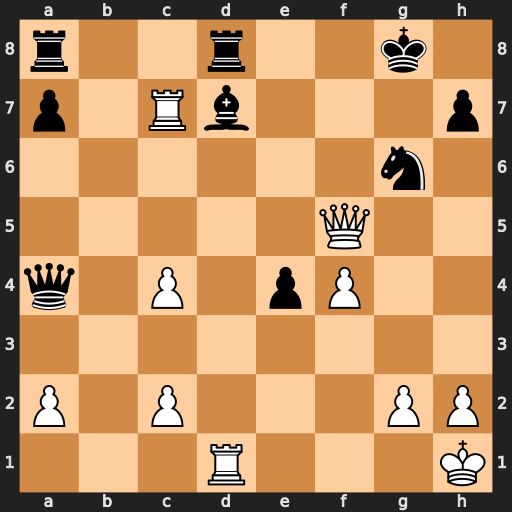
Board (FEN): r2r2k1/p1Rb3p/6n1/5Q2/q1P1pP2/8/P1P3PP/3R3K
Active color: w
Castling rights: -
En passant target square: -
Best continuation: Rdxd7 Rxd7 Qe6+ Kf8 Rxd7 Qxd7 Qxd7